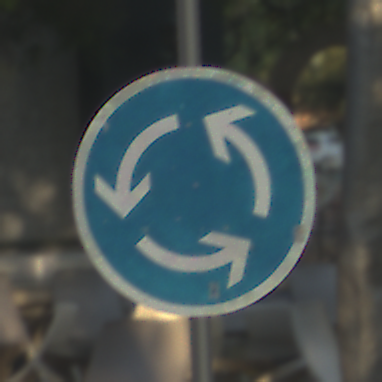
Verkehrszeichen: Kreisverkehr
Umgebung: Outdoor, Suburban
Tageszeit: SunriseSunset
Wetter: Clear
Licht: Natural
Jahreszeit: NotSpecified
Kontrast: HighContrast